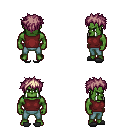
a pixel art fantasy rpg character, male body template, orc, green skin, maroon sleeveless shirt, teal pants, white blonde bedhead hairstyle, gray slippers, four views (front, back, left, right), 2x2 character sprite sheet, small pixel art, hard edges, no anti-aliasing